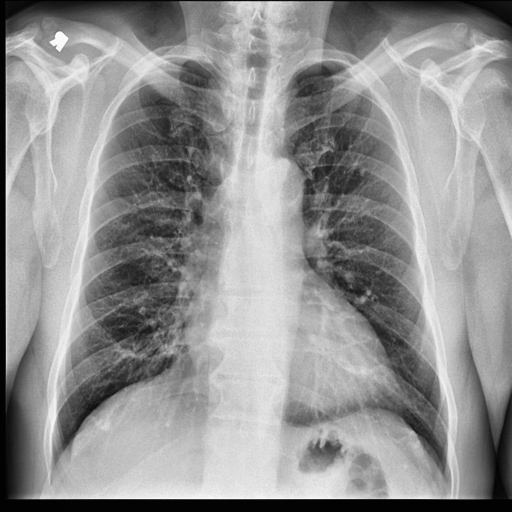
Finding: NORMAL